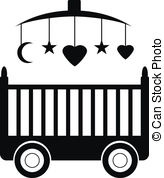
Label: crib, cot